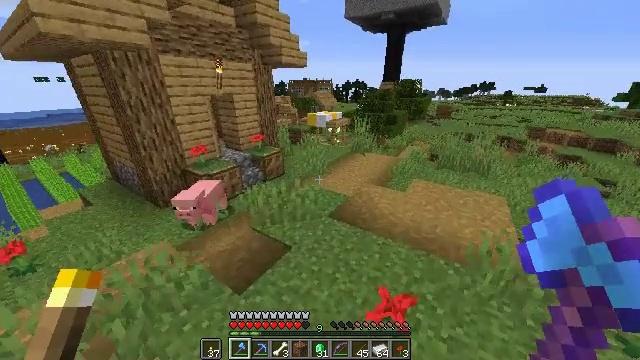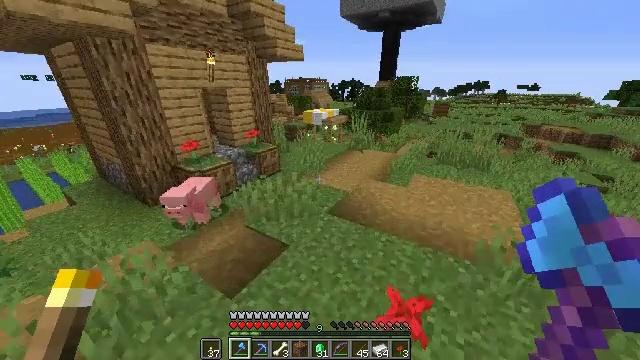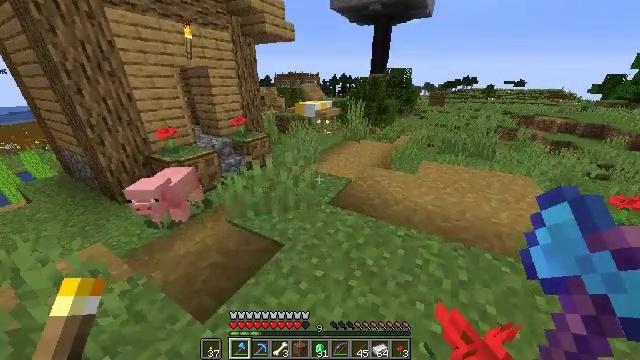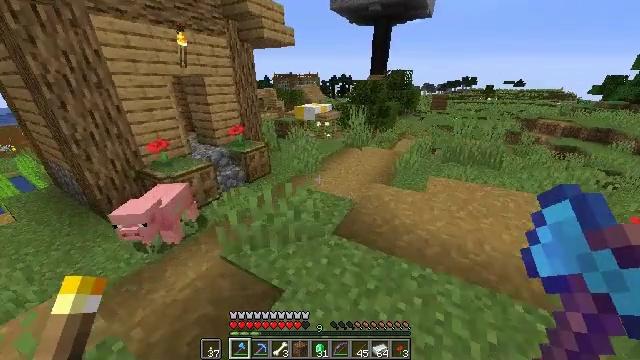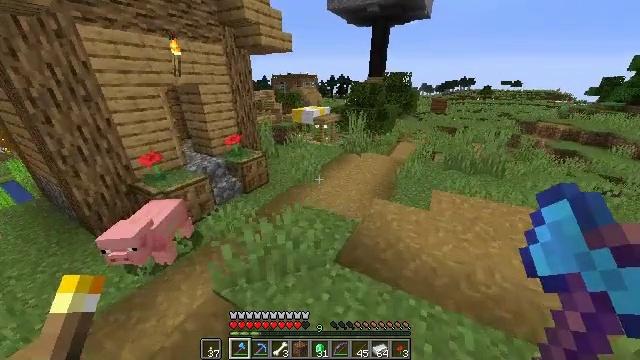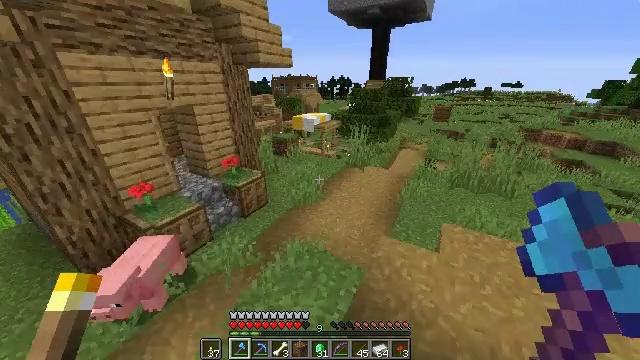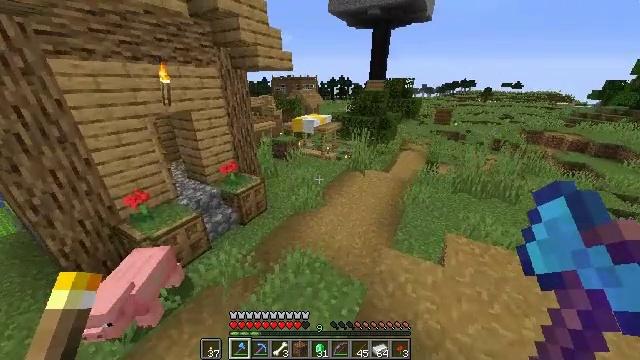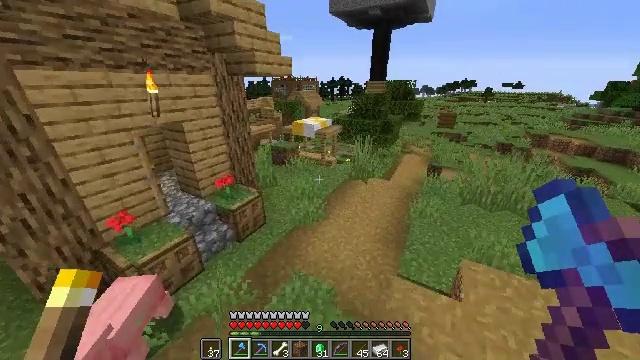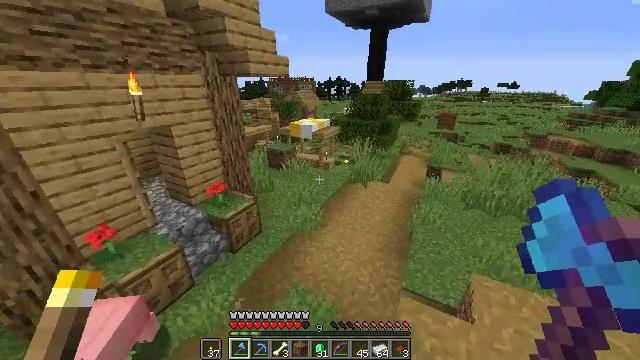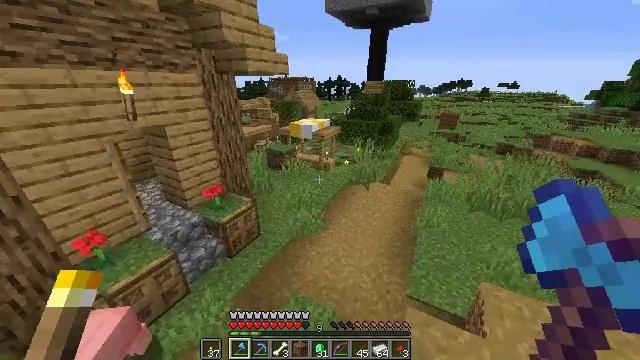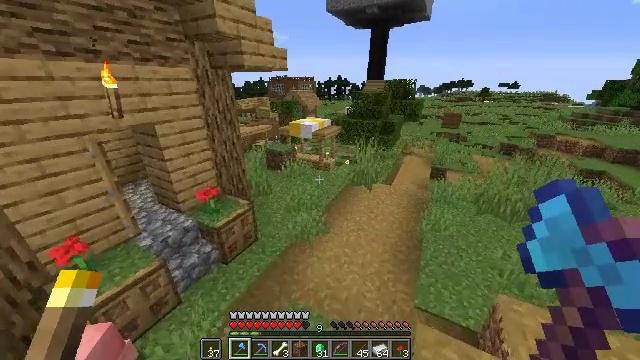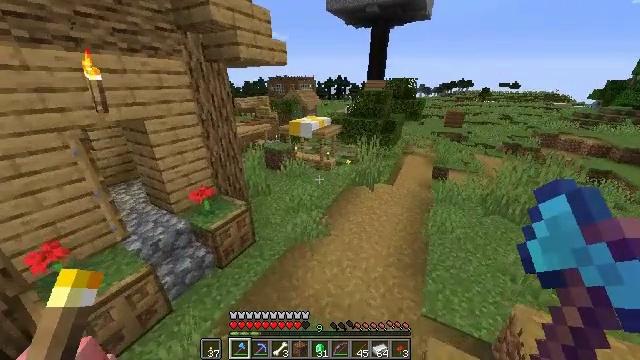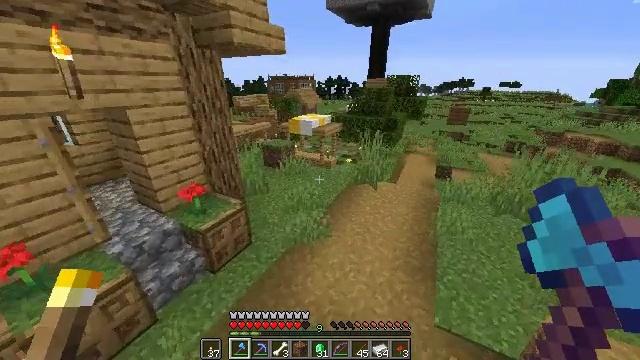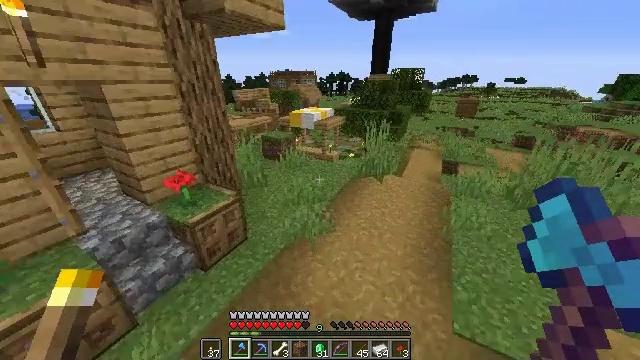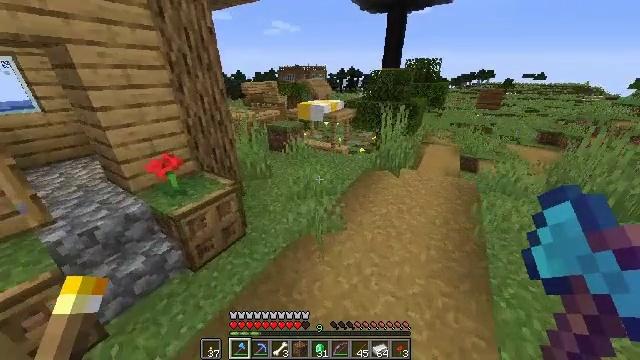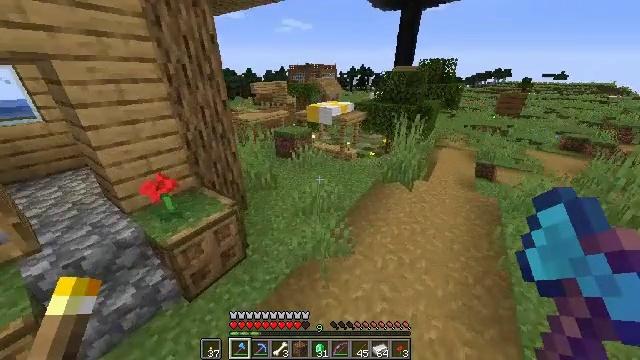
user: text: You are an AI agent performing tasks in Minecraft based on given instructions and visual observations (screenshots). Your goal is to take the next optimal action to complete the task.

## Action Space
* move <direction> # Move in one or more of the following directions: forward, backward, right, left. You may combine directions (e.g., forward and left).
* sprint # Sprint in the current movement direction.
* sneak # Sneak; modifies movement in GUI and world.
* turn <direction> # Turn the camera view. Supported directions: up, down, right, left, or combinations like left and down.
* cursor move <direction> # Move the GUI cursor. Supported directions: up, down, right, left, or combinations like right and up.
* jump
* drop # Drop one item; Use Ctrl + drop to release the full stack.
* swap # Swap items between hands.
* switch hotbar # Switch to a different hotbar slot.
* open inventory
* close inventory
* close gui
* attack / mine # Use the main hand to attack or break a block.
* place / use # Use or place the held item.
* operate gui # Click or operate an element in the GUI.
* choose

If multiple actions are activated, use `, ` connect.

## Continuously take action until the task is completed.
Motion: motion action
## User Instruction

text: Produce an arrow by combining flint, a stick, and a feather.
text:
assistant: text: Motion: move forward, sprint, turn right, jump
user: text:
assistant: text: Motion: move forward, sprint, turn right, jump
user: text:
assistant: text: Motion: move forward, sprint, jump
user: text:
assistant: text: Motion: move forward, sprint, jump
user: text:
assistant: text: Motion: move forward, sprint, jump
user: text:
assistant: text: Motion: move forward, sprint, jump
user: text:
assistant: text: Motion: move forward, sprint, jump
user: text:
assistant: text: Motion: move forward, sprint, jump
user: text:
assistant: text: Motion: move forward, sprint, jump
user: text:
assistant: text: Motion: move forward, sprint, jump
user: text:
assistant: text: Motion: move forward, sprint, jump
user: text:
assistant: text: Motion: move forward, sprint, jump
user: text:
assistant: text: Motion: move forward, sprint, jump
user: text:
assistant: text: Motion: move forward, sprint, turn left, jump
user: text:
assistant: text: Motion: move forward, sprint, turn left, jump
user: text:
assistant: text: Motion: move forward, sprint, jump
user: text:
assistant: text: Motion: move forward, sprint, jump
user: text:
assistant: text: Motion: move forward, sprint, turn left, jump
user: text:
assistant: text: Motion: move forward, sprint, turn left, jump
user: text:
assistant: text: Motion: move forward, sprint, turn left, jump
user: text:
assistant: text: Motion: move forward, sprint, turn left, jump
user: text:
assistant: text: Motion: move forward, sprint, turn left, jump
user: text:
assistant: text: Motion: move forward, sprint, turn left, jump
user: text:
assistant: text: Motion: move forward, sprint, turn left, jump
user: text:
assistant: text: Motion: move forward, sprint
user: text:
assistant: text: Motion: move forward, sprint, turn left
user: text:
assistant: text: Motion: move forward, sprint, turn left
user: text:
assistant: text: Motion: move forward, sprint, turn left, jump
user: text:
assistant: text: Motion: move forward, sprint, turn left, jump
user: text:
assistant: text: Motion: move forward, sprint, jump